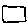
Label: square